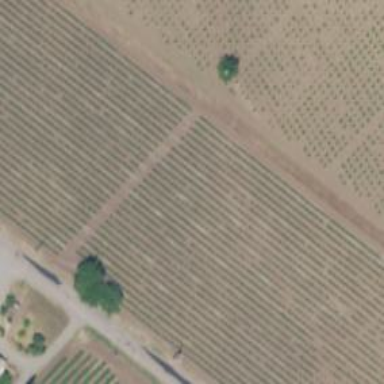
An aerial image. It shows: Vineyard with grape crops.